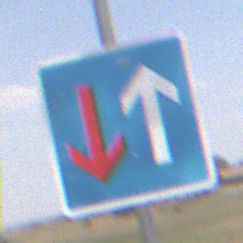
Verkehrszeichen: VorrangVorGegenverkehr
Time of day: Midday
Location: Outdoor (Nature)
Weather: PartlyCloudy
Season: NotSpecified
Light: Natural